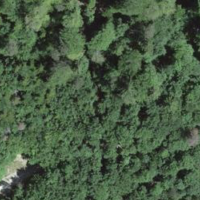
EUNIS habitat code: 44
Species observed at this site:
Nemobius sylvestris